Lunar surface albedo tile
Center latitude: 24.872
Center longitude: 34.506
Resolution (meters per pixel, mean): 139.9
Tile area (km^2): 19713.88
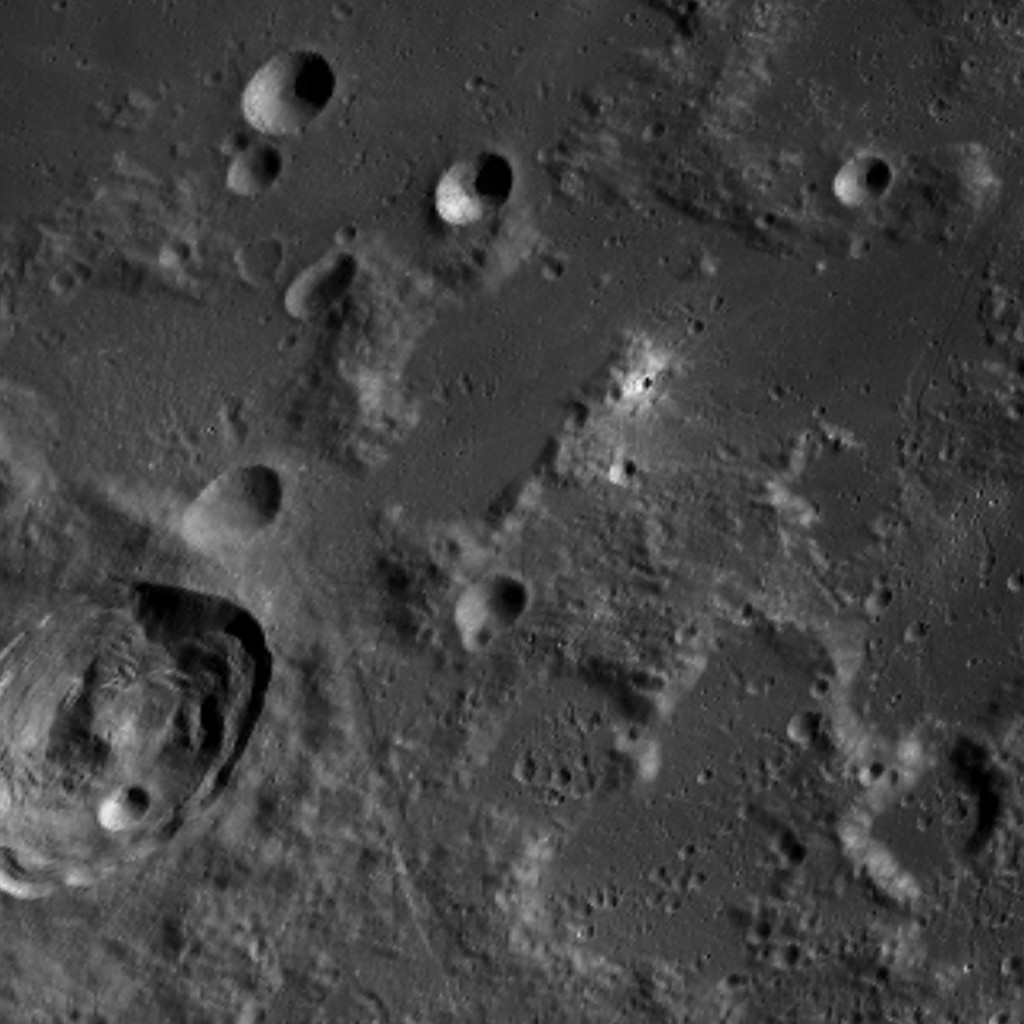